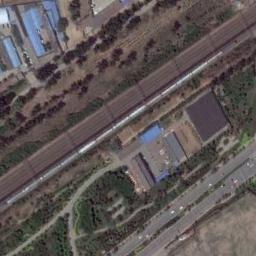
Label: railway